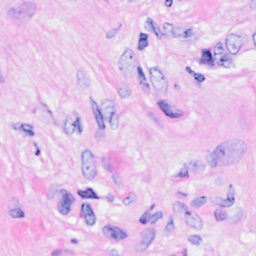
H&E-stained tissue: Breast